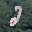
Label: 2